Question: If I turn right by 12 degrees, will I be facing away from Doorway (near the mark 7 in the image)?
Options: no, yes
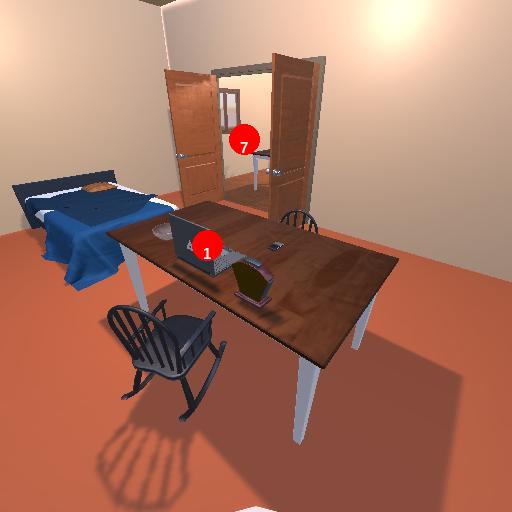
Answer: no